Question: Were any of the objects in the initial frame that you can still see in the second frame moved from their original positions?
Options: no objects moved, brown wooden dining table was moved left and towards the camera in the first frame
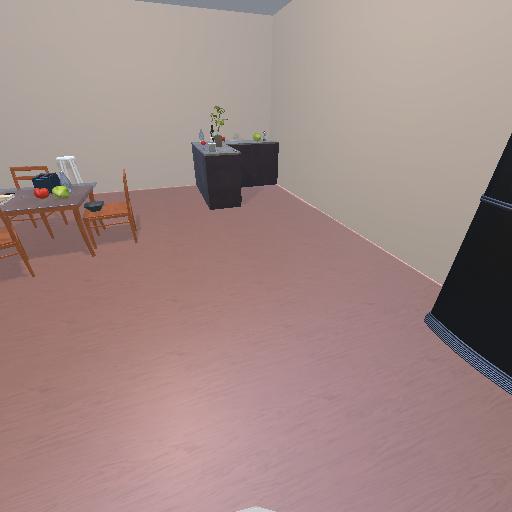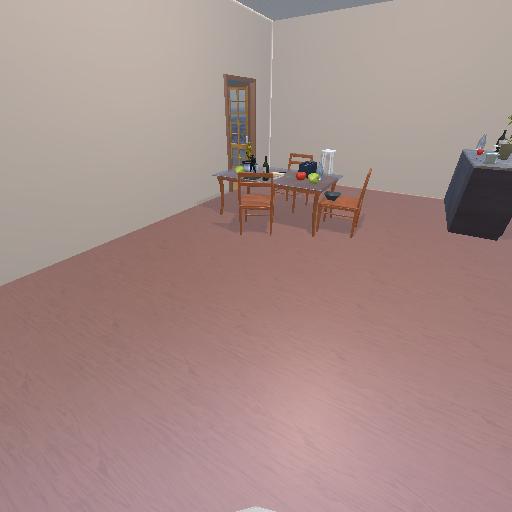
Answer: no objects moved